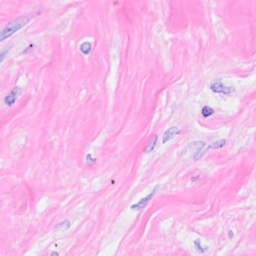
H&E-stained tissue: Breast